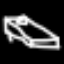
Label: bed